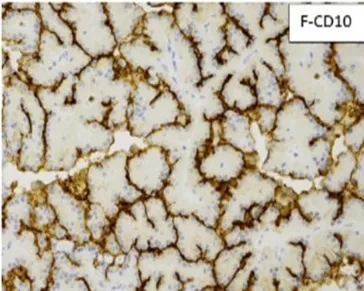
(F) Diffuse strong luminal membranous staining for CD10.
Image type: pathology (immunostaining)